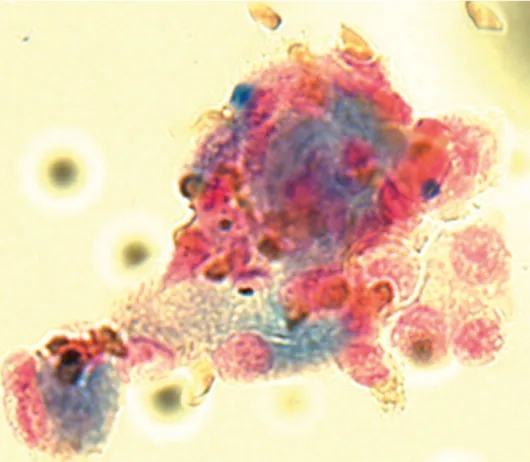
In bronchoalveolar lavage, a large number of hemosiderin-laden macrophages are histologically confirmed, which indicate an alveolar hemorrhage (Berlin blue stain).
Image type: medical_photograph (skin_photograph)